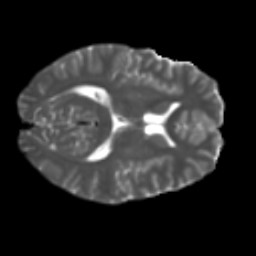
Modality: T2w
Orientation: axial
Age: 26
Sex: male
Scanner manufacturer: ge
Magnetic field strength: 3 T
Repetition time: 7.8 s
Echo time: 0.0609 s